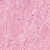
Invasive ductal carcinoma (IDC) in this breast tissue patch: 0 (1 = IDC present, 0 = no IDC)